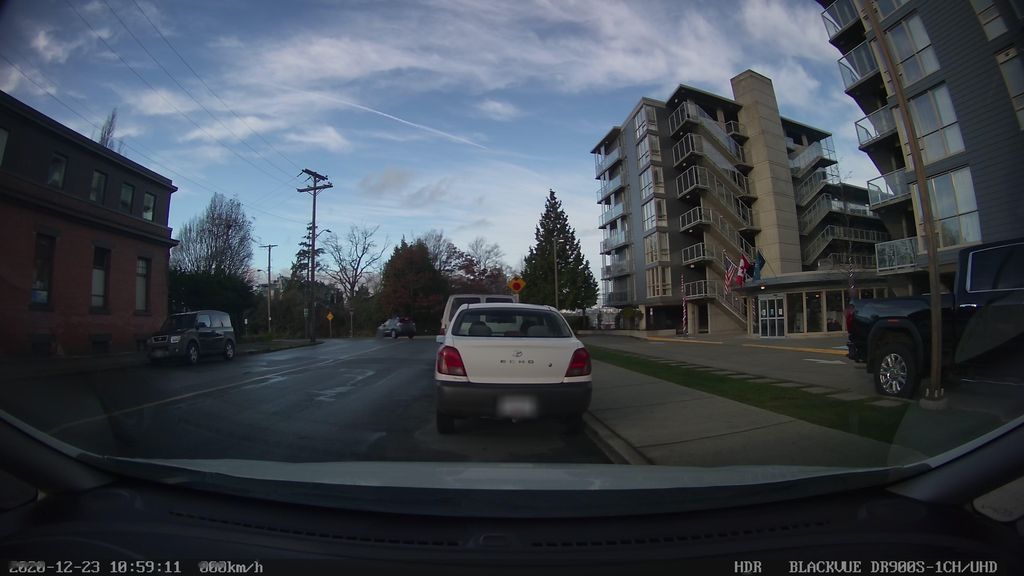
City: victoria